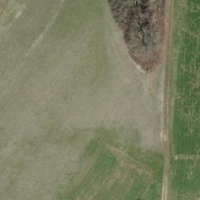
EUNIS habitat code: 52
Species observed at this site:
Centaurea scabiosa